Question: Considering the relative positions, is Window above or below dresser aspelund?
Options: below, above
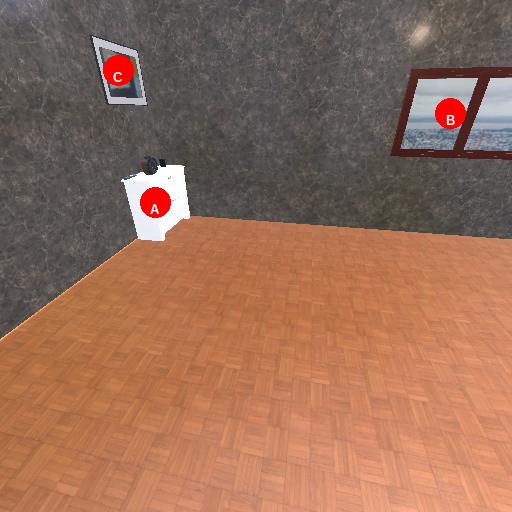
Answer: below